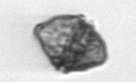
Label: Kryptoperidinium_triquetrum